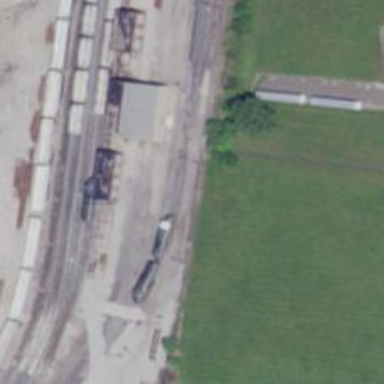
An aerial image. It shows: Abandoned railway yard.